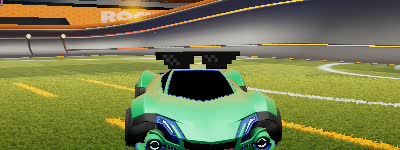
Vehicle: werewolf